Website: crate-barrel
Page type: delivery-shipping
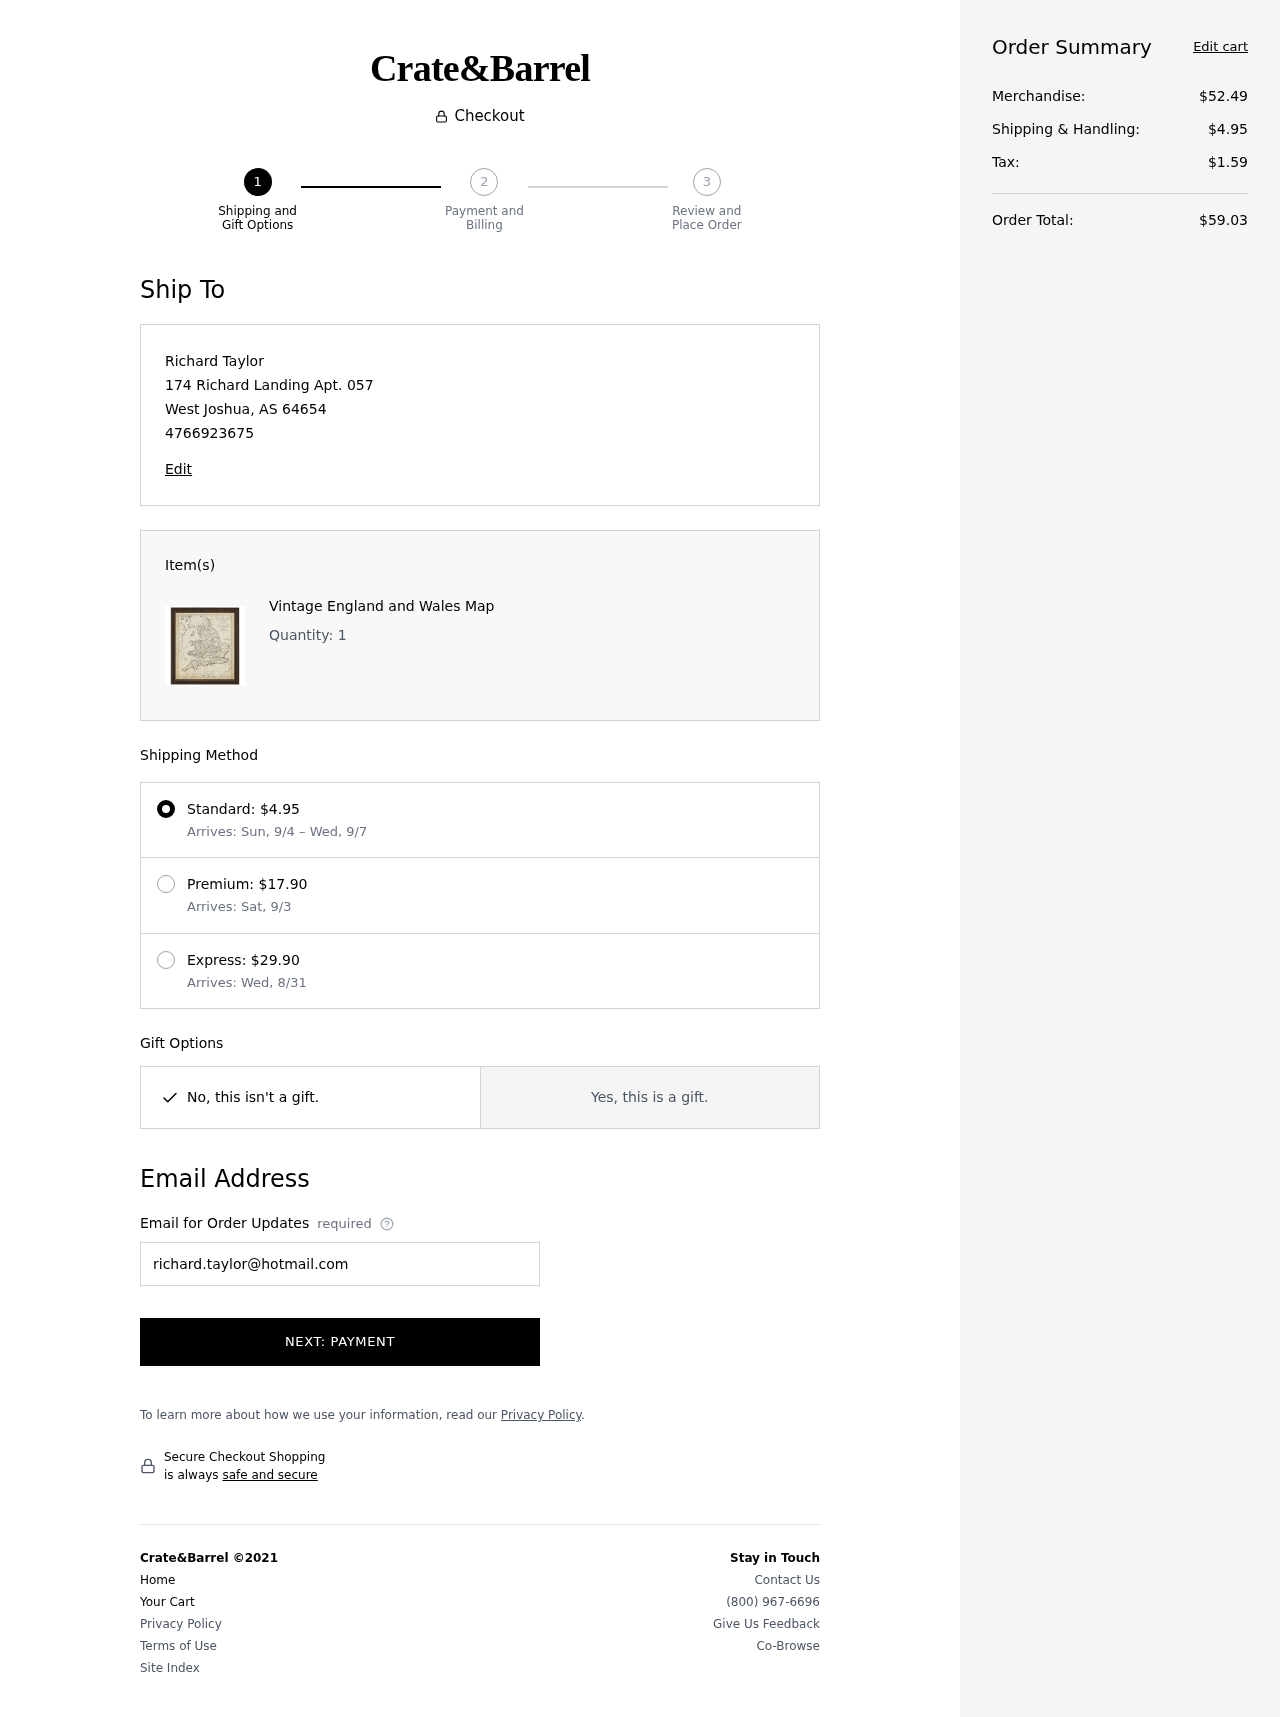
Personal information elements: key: PII_CITY
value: West Joshua
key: PII_EMAIL
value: richard.taylor@hotmail.com
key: PII_FULLNAME
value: Richard Taylor
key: PII_PHONE
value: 4766923675
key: PII_POSTCODE
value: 64654
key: PII_STATE_ABBR
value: AS
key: PII_STREET
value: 174 Richard Landing Apt. 057
Product elements: key: PRODUCT1_NAME
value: Vintage England and Wales Map
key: PRODUCT1_QUANTITY
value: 1
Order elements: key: ORDER_SHIPPING_COST
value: $4.95
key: ORDER_SHIPPING_DATE
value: Sun, 9/4
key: ORDER_DELIVERY_DATE
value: Wed, 9/7
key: ORDER_SHIPPING_COST2
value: $17.90
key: ORDER_DELIVERY_DATE2
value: Arrives: Sat, 9/3
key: ORDER_SHIPPING_COST3
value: $29.90
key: ORDER_DELIVERY_DATE3
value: Arrives: Wed, 8/31
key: ORDER_SUBTOTAL
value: $52.49
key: ORDER_TAX
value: $1.59
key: ORDER_TOTAL
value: $59.03